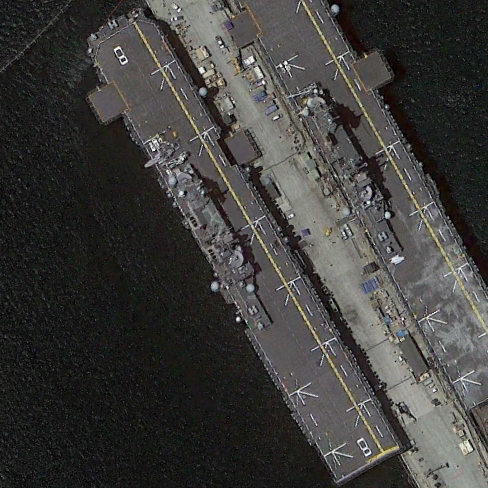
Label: assault